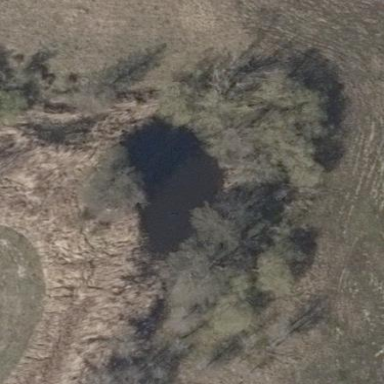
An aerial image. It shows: Oxbow water feature in nature.